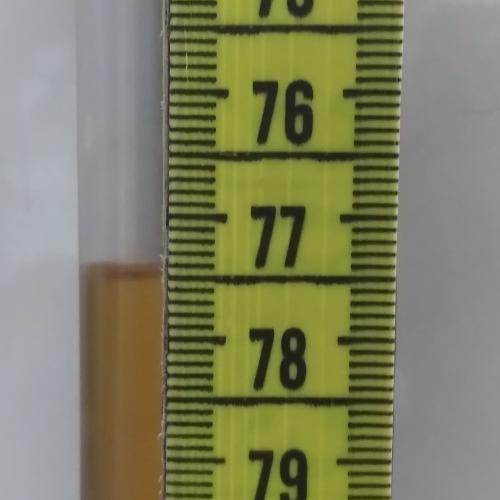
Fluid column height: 77.5 cm